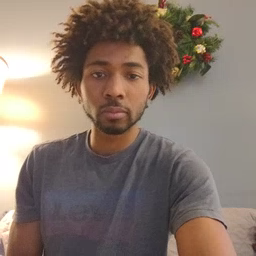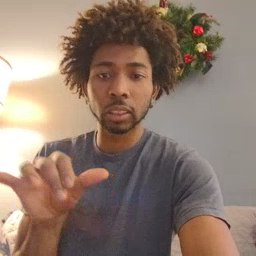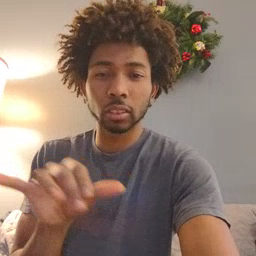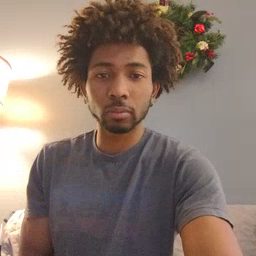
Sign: same